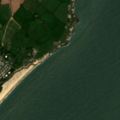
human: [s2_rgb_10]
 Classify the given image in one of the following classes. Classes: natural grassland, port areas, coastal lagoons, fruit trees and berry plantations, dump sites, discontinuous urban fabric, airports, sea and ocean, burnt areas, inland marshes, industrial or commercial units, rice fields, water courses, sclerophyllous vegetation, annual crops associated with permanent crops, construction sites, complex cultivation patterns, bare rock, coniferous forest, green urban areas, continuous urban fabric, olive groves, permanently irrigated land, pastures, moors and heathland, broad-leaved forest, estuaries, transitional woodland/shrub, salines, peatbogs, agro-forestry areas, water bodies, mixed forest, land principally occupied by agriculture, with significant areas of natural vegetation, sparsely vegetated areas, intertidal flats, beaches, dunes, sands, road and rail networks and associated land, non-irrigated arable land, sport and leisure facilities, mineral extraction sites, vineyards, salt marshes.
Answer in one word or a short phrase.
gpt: discontinuous urban fabric, pastures, sea and ocean